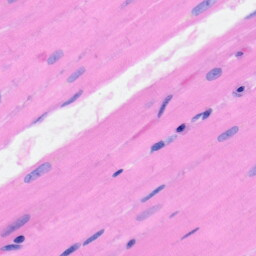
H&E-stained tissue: Heart